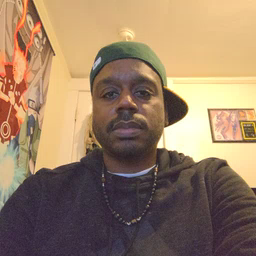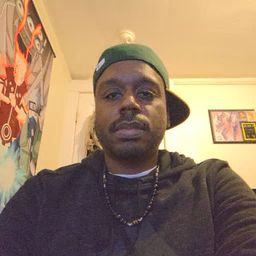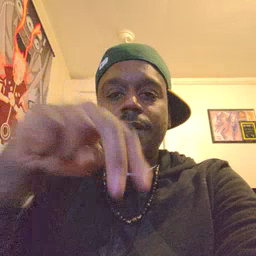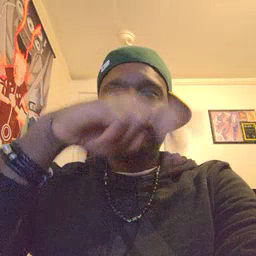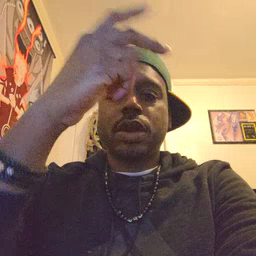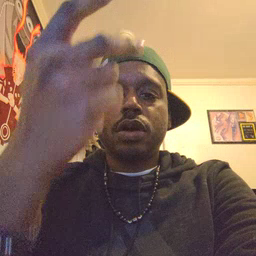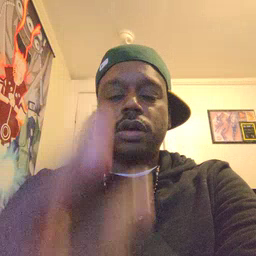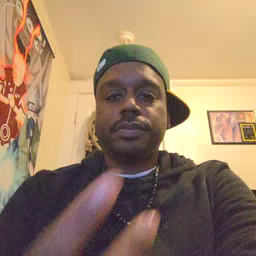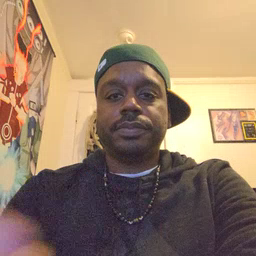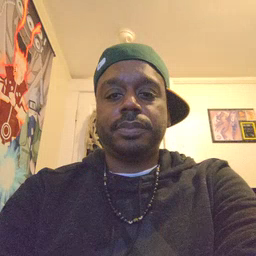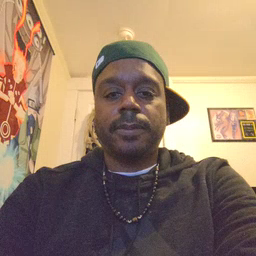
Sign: fall